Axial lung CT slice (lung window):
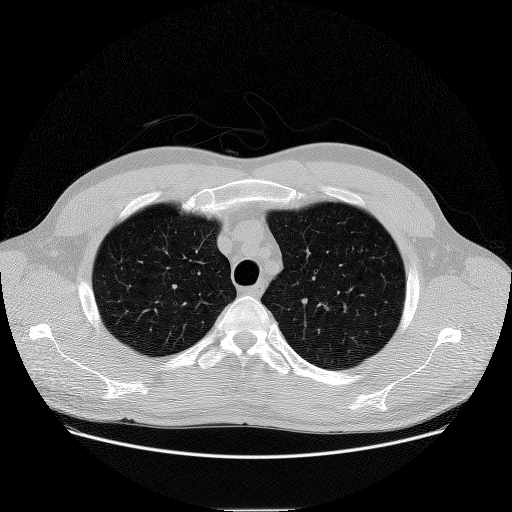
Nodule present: no